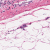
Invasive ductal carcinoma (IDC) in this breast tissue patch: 0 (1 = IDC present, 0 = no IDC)